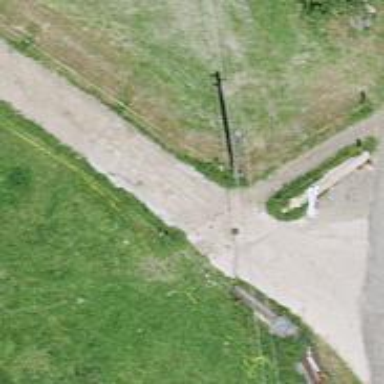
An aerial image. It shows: Power pole.